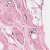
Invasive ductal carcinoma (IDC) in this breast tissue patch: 0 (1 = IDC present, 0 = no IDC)